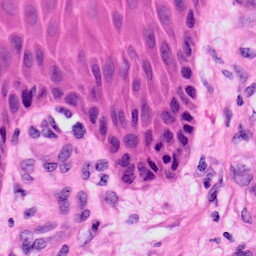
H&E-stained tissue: Skin